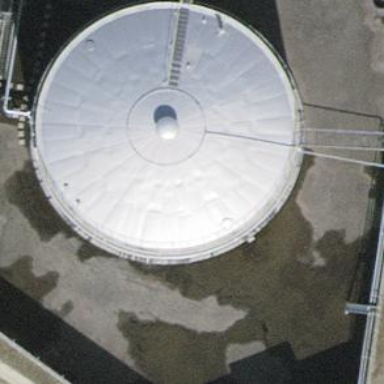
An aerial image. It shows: Storage tank building.